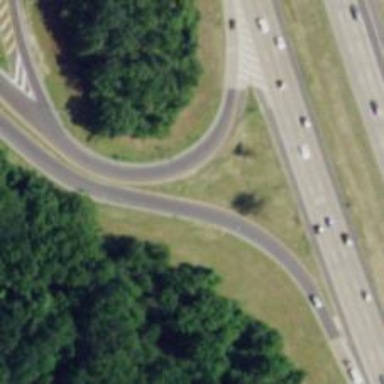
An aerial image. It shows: Motorway off-ramp.